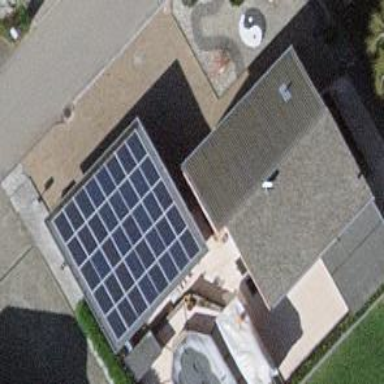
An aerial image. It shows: Solar power generator using photovoltaic method with solar photovoltaic panel types.